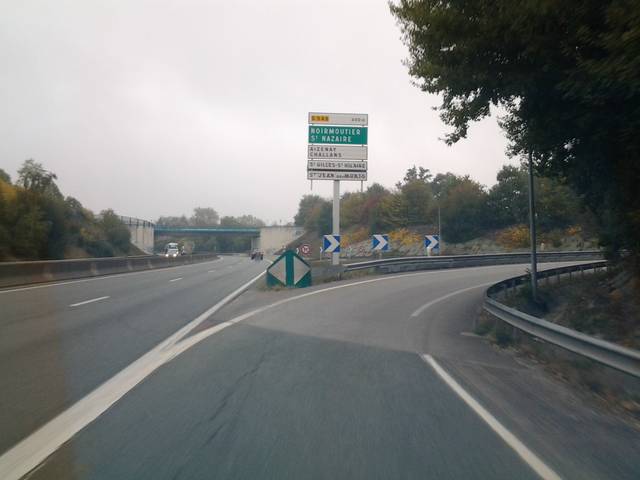
Region: France
Coordinates: 46.688, -1.438